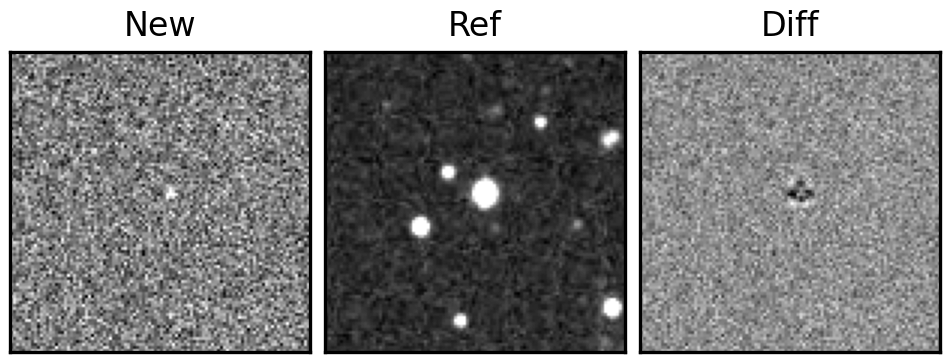
Label: bogus